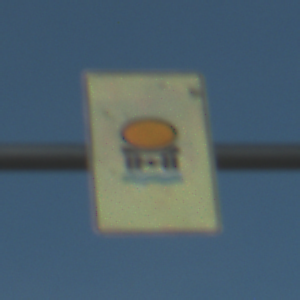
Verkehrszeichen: FahrzeugeMitWassergefaehrdenderLadungOhnePfeilsymbol
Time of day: MorningAfternoon
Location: Outdoor (Suburban)
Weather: Clear
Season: NotSpecified
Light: Natural